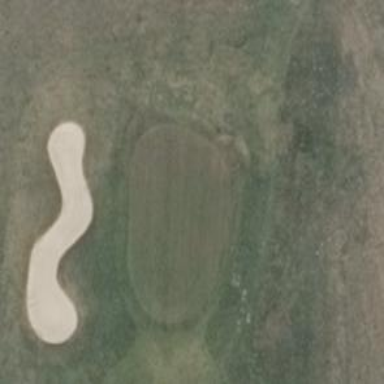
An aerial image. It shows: View of golf hole.